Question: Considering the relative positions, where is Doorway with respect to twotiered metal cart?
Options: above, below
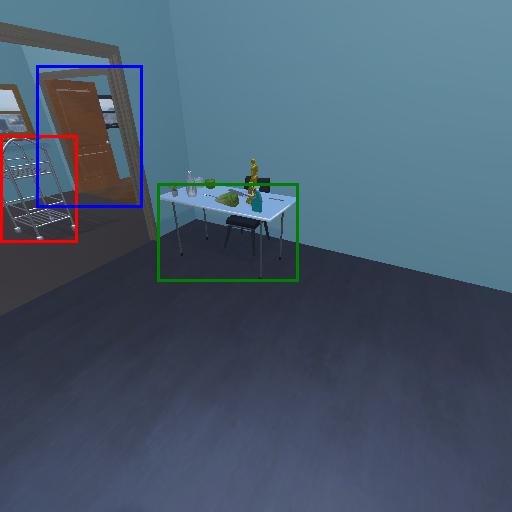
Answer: above